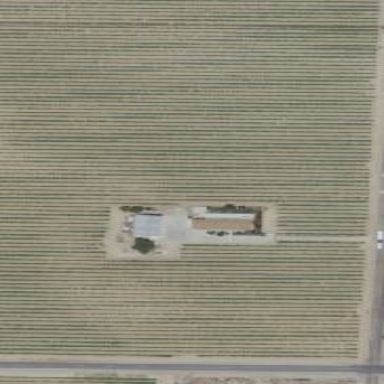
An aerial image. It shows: Beautiful vineyard in the countryside.